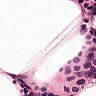
Metastatic tissue present: no